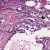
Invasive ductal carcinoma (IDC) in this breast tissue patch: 0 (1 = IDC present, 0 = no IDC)